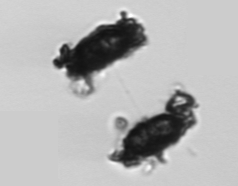
Label: Thalassiosira_TAG_external_detritus